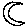
Label: moon